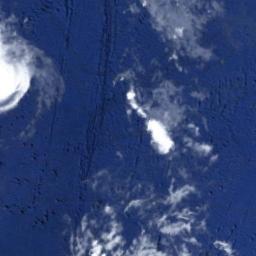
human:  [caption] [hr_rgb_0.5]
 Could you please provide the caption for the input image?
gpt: White clouds on blue sea .

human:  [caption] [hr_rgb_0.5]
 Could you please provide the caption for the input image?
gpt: The cumulus clouds and the typhoon are located above the surface of the sea .

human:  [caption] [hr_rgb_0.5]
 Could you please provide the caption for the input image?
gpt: The white cloud is above blue sea .

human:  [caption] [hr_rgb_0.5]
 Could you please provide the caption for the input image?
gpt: A thick white cloud floats on the deep blue sea .

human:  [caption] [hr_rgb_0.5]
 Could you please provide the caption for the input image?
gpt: There are pieces of white clouds over a blue sea .